Field crop: tomato
Growth stage: 2
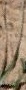
Species: cyperus